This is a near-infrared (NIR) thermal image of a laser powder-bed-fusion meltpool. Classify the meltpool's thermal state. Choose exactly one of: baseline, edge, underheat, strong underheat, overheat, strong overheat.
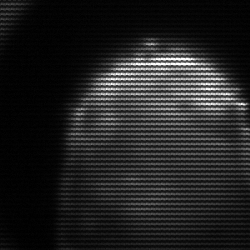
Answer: edge